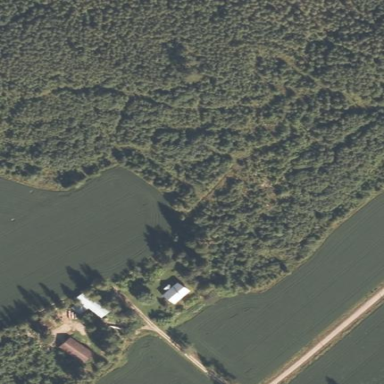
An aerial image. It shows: Recently felled forest area that has been clear-cut.